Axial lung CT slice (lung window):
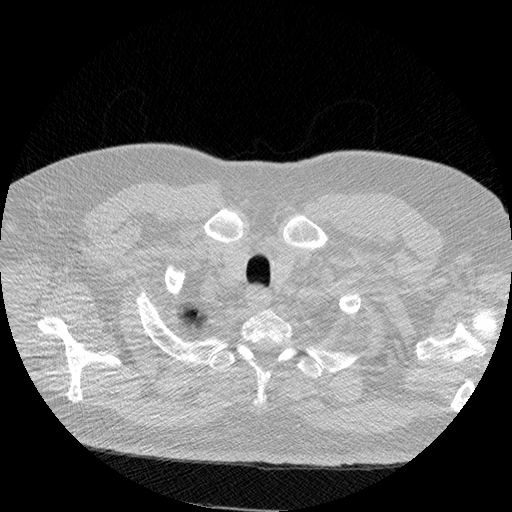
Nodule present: no